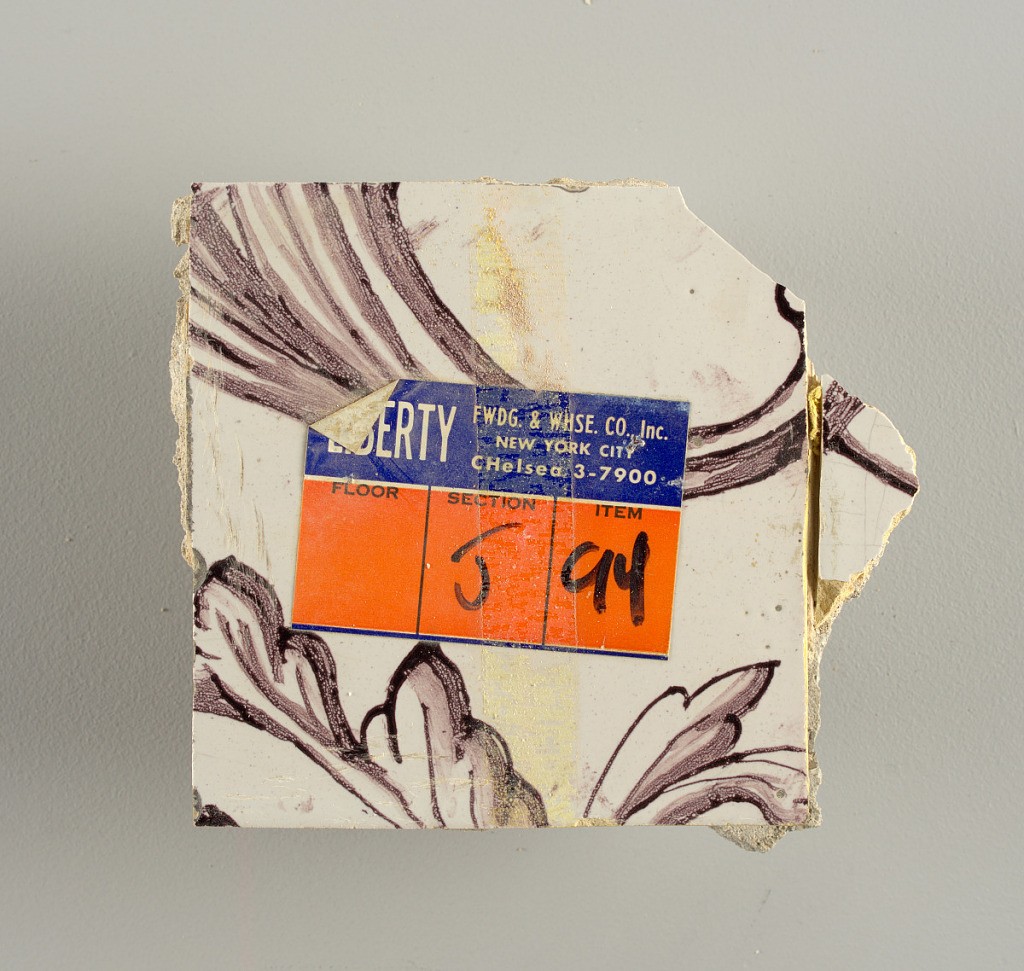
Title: Wall facing
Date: ca. 1725
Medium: tin-glazed earthenware, underglaze
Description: Two vertical rectangles, twenty-three tiles high.  A) Nine tiles wide at top; seven tiles wide at bottom.  B) Ten and one-half tiles wide.

Arabesque design of foliage.  A) with centered figure of Justice under a canopy.  B) with centered urn.